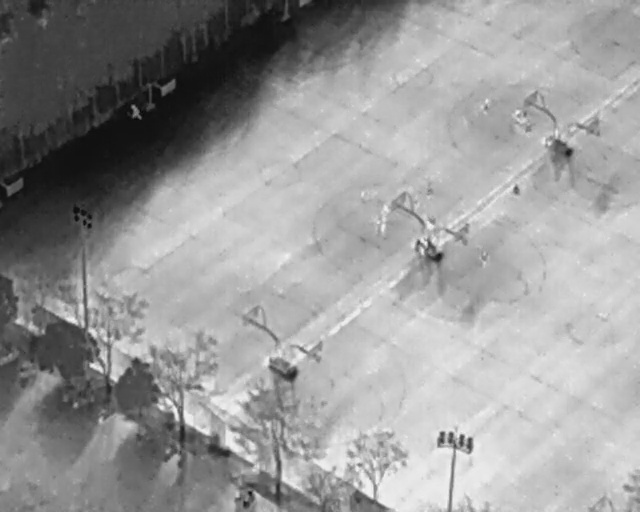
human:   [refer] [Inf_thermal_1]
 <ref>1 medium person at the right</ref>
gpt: <box>[[74, 49, 77, 51, 2]]</box>

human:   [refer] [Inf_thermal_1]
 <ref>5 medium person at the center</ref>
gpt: <box>[[65, 36, 68, 38, 2], [58, 40, 61, 42, 2], [64, 47, 67, 49, 2], [66, 42, 68, 45, 2], [55, 37, 57, 39, 2]]</box>

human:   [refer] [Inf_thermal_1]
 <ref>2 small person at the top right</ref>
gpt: <box>[[74, 19, 77, 21, 12], [79, 21, 81, 23, 2]]</box>

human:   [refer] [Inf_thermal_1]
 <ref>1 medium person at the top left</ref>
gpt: <box>[[19, 20, 22, 23, 144]]</box>